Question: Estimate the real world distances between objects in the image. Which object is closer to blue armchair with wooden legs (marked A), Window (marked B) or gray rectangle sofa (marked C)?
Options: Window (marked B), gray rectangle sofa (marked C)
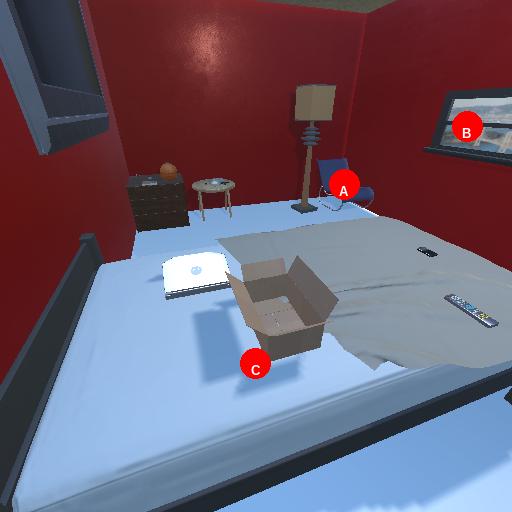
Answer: Window (marked B)